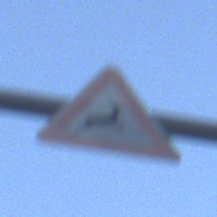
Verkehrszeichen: WildwechselLinks
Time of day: SunriseSunset
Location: Outdoor (Urban)
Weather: Clear
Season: NotSpecified
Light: Natural